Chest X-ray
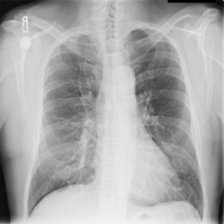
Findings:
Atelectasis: negative
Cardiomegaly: negative
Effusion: negative
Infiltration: negative
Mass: negative
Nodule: negative
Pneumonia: negative
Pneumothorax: negative
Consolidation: negative
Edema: negative
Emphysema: negative
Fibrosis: negative
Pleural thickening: negative
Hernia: negative